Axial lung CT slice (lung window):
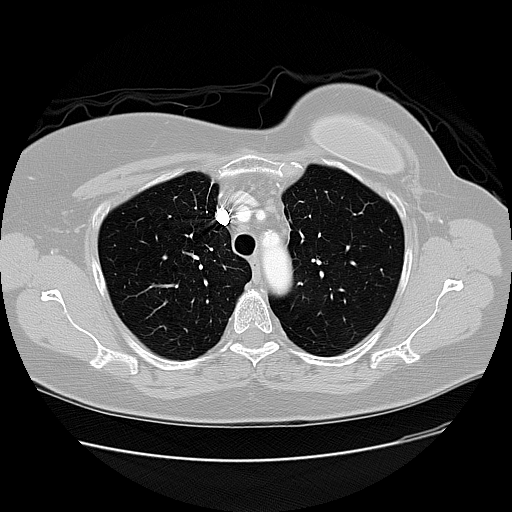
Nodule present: no